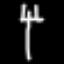
Label: fork